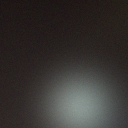
Screen state: off